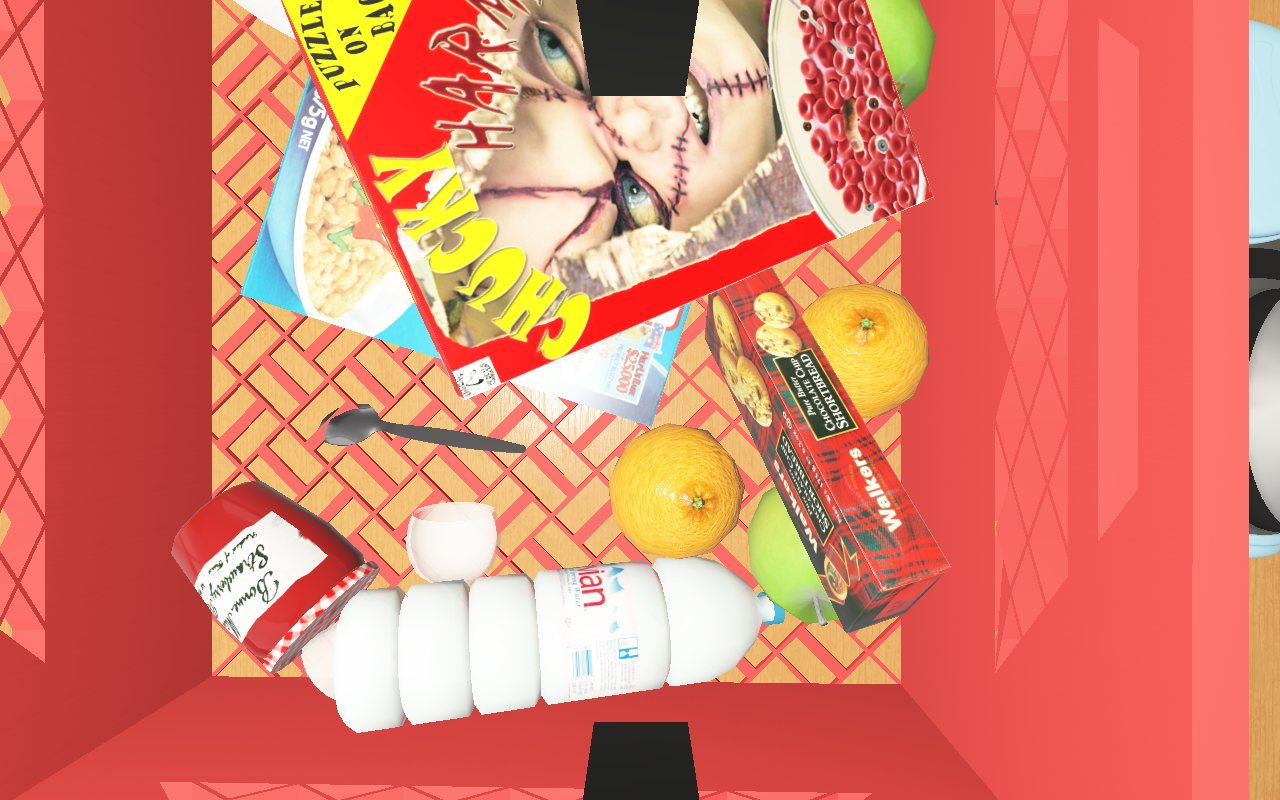
Objects in the scene:
carafe
apple
apple
orange
cereal box
cereal box